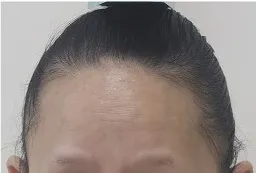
(B) The graph shows that the patient had facial dysmorphism.
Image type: medical_photograph (skin_photograph)